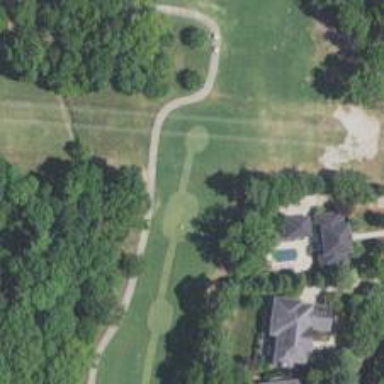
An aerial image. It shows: Golf tee.